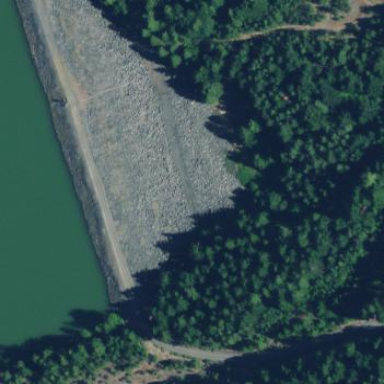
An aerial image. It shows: Dam across waterway.